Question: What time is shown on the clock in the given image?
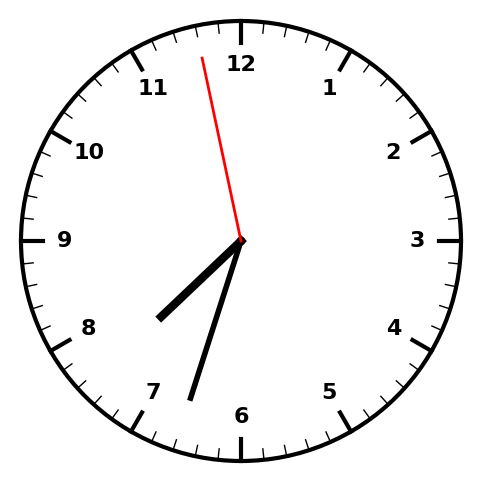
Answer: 07:32:58